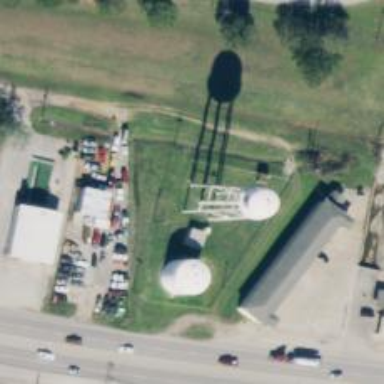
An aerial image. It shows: Water tower that is man-made.